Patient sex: M
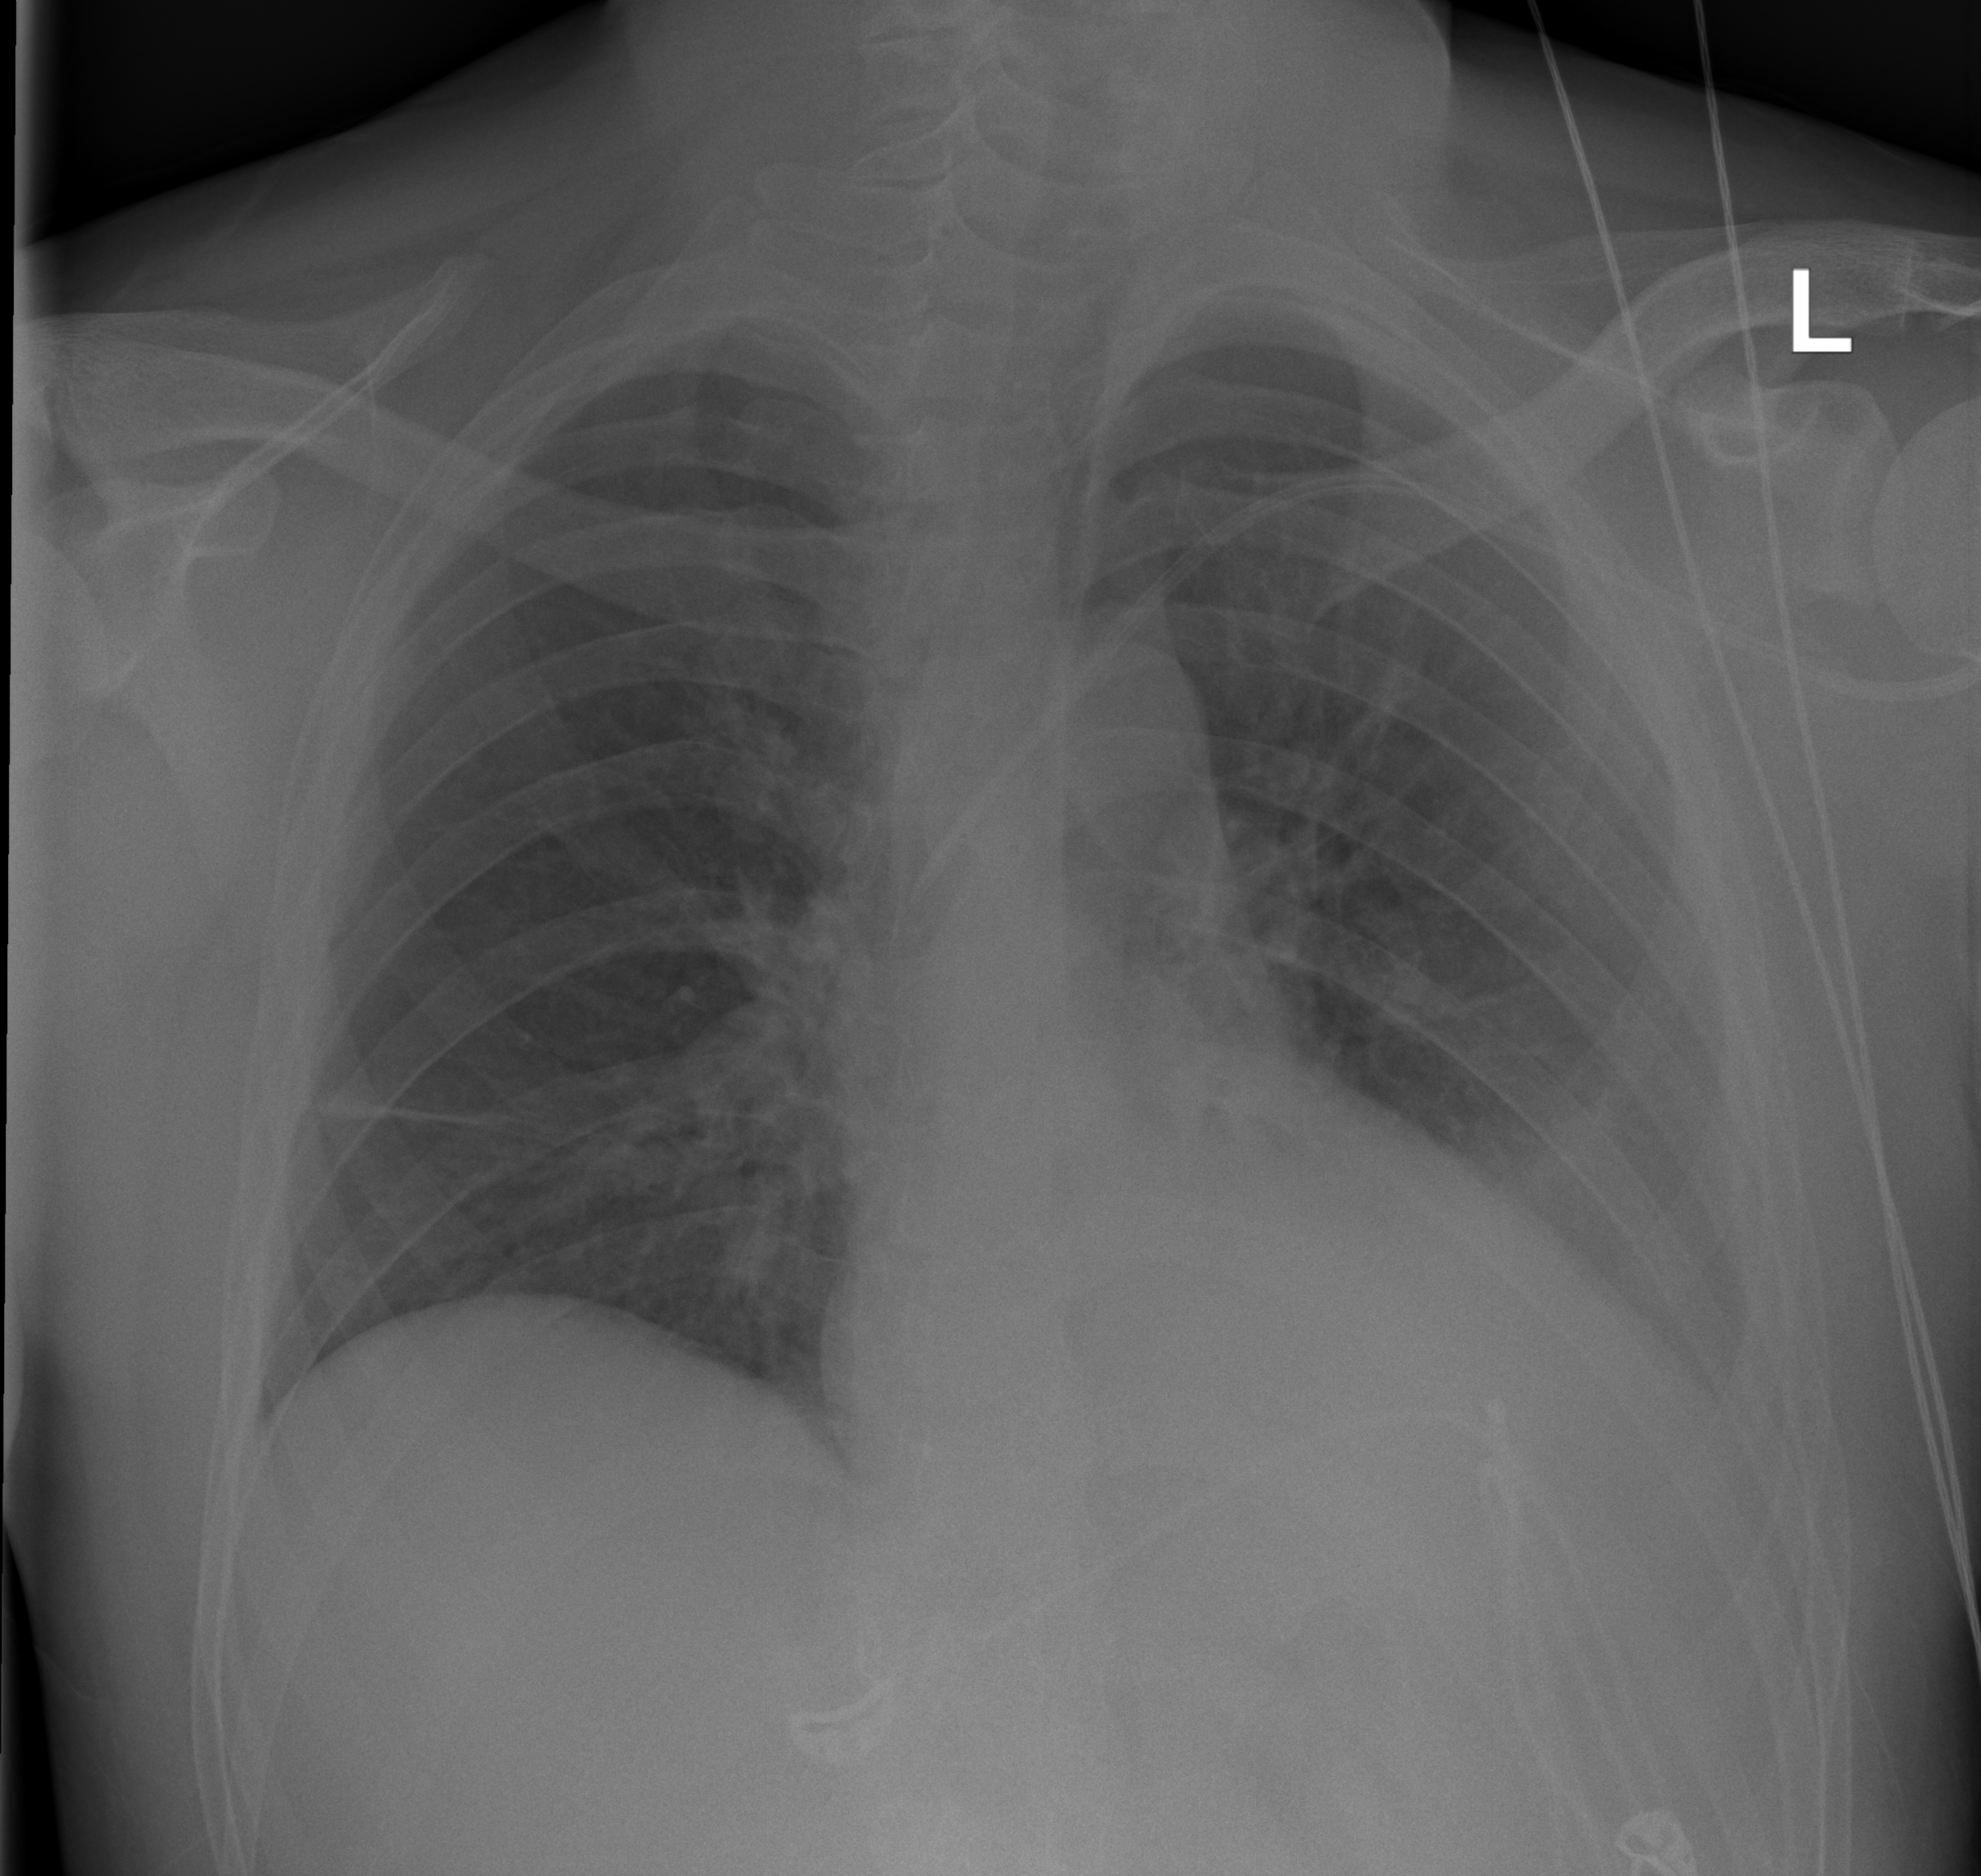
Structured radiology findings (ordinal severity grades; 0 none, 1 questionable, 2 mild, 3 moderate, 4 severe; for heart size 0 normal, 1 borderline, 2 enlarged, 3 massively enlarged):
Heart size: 1
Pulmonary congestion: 2
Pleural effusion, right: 0
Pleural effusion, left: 2
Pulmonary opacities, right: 0
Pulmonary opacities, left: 0
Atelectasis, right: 2
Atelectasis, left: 2